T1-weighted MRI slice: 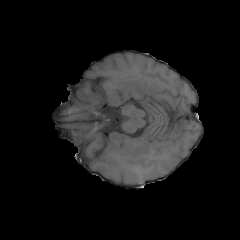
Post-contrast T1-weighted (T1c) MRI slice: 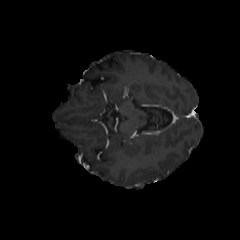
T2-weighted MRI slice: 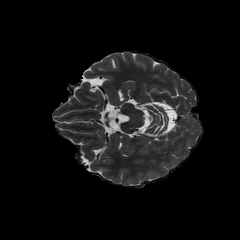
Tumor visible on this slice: no